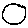
Label: circle